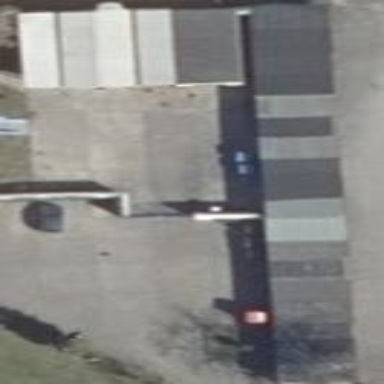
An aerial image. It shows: Garages with flat roofs.